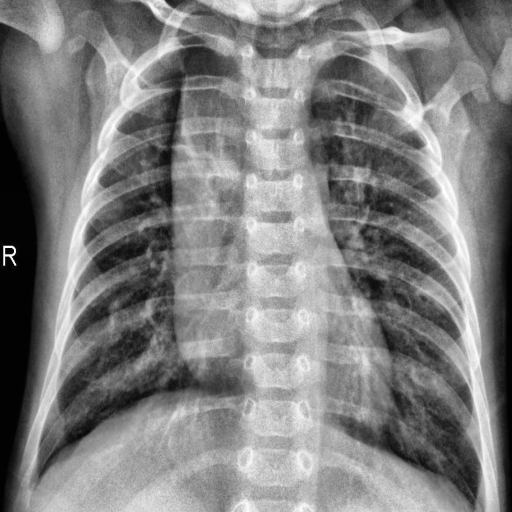
Finding: NORMAL